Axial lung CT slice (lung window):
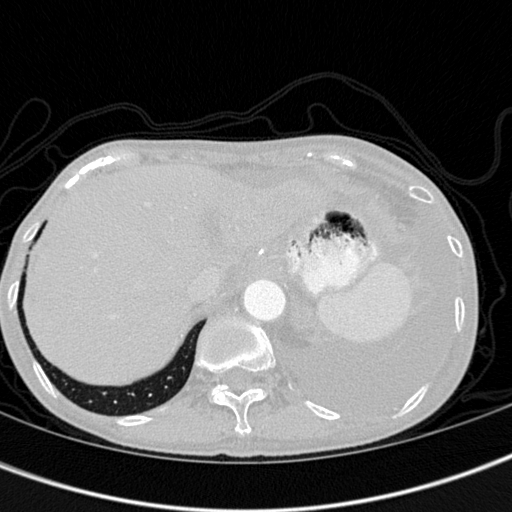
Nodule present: no